Field crop: maize
Growth stage: 1
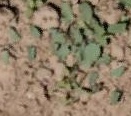
Species: convolvulus